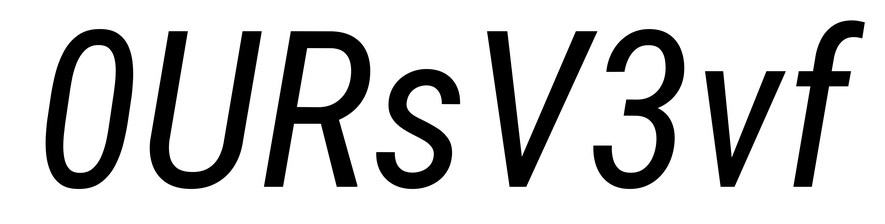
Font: Roboto-Italic_Condensed_Italic